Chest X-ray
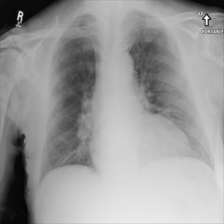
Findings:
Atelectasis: negative
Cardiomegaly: negative
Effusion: negative
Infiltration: negative
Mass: negative
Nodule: negative
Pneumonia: negative
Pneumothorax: negative
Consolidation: negative
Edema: negative
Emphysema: negative
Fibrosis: negative
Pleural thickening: negative
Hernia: negative